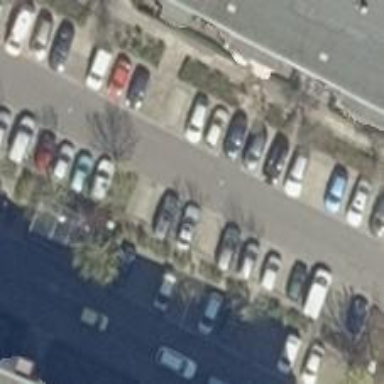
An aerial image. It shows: Street-side parking area.